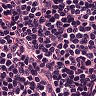
Metastatic tissue present: no